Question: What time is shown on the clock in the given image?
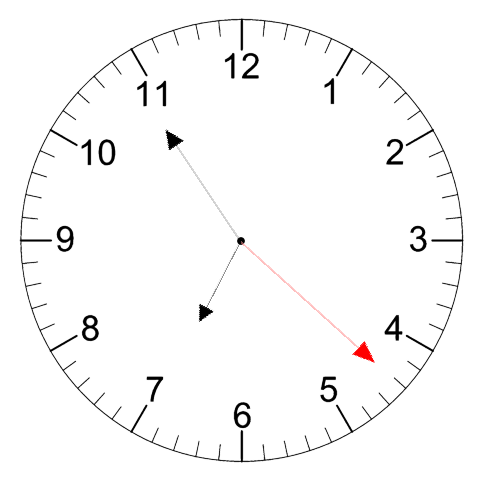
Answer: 06:54:22